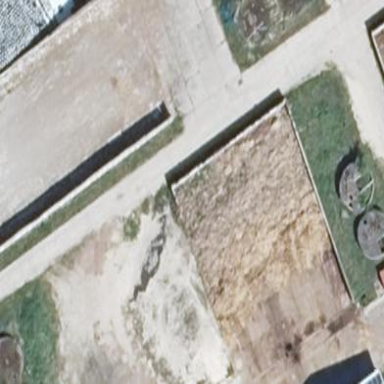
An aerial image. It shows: Bunker silo building.